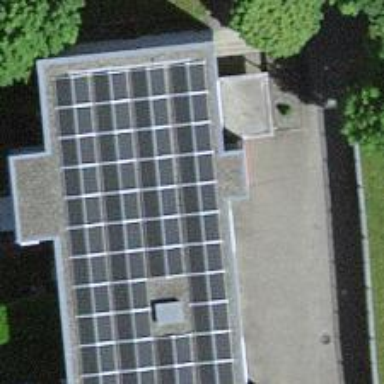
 consisting of solar photovoltaic panels."